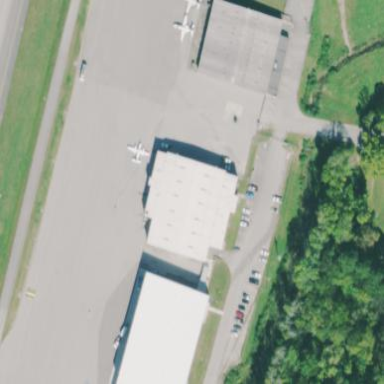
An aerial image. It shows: Hangar building located at airport.